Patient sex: F
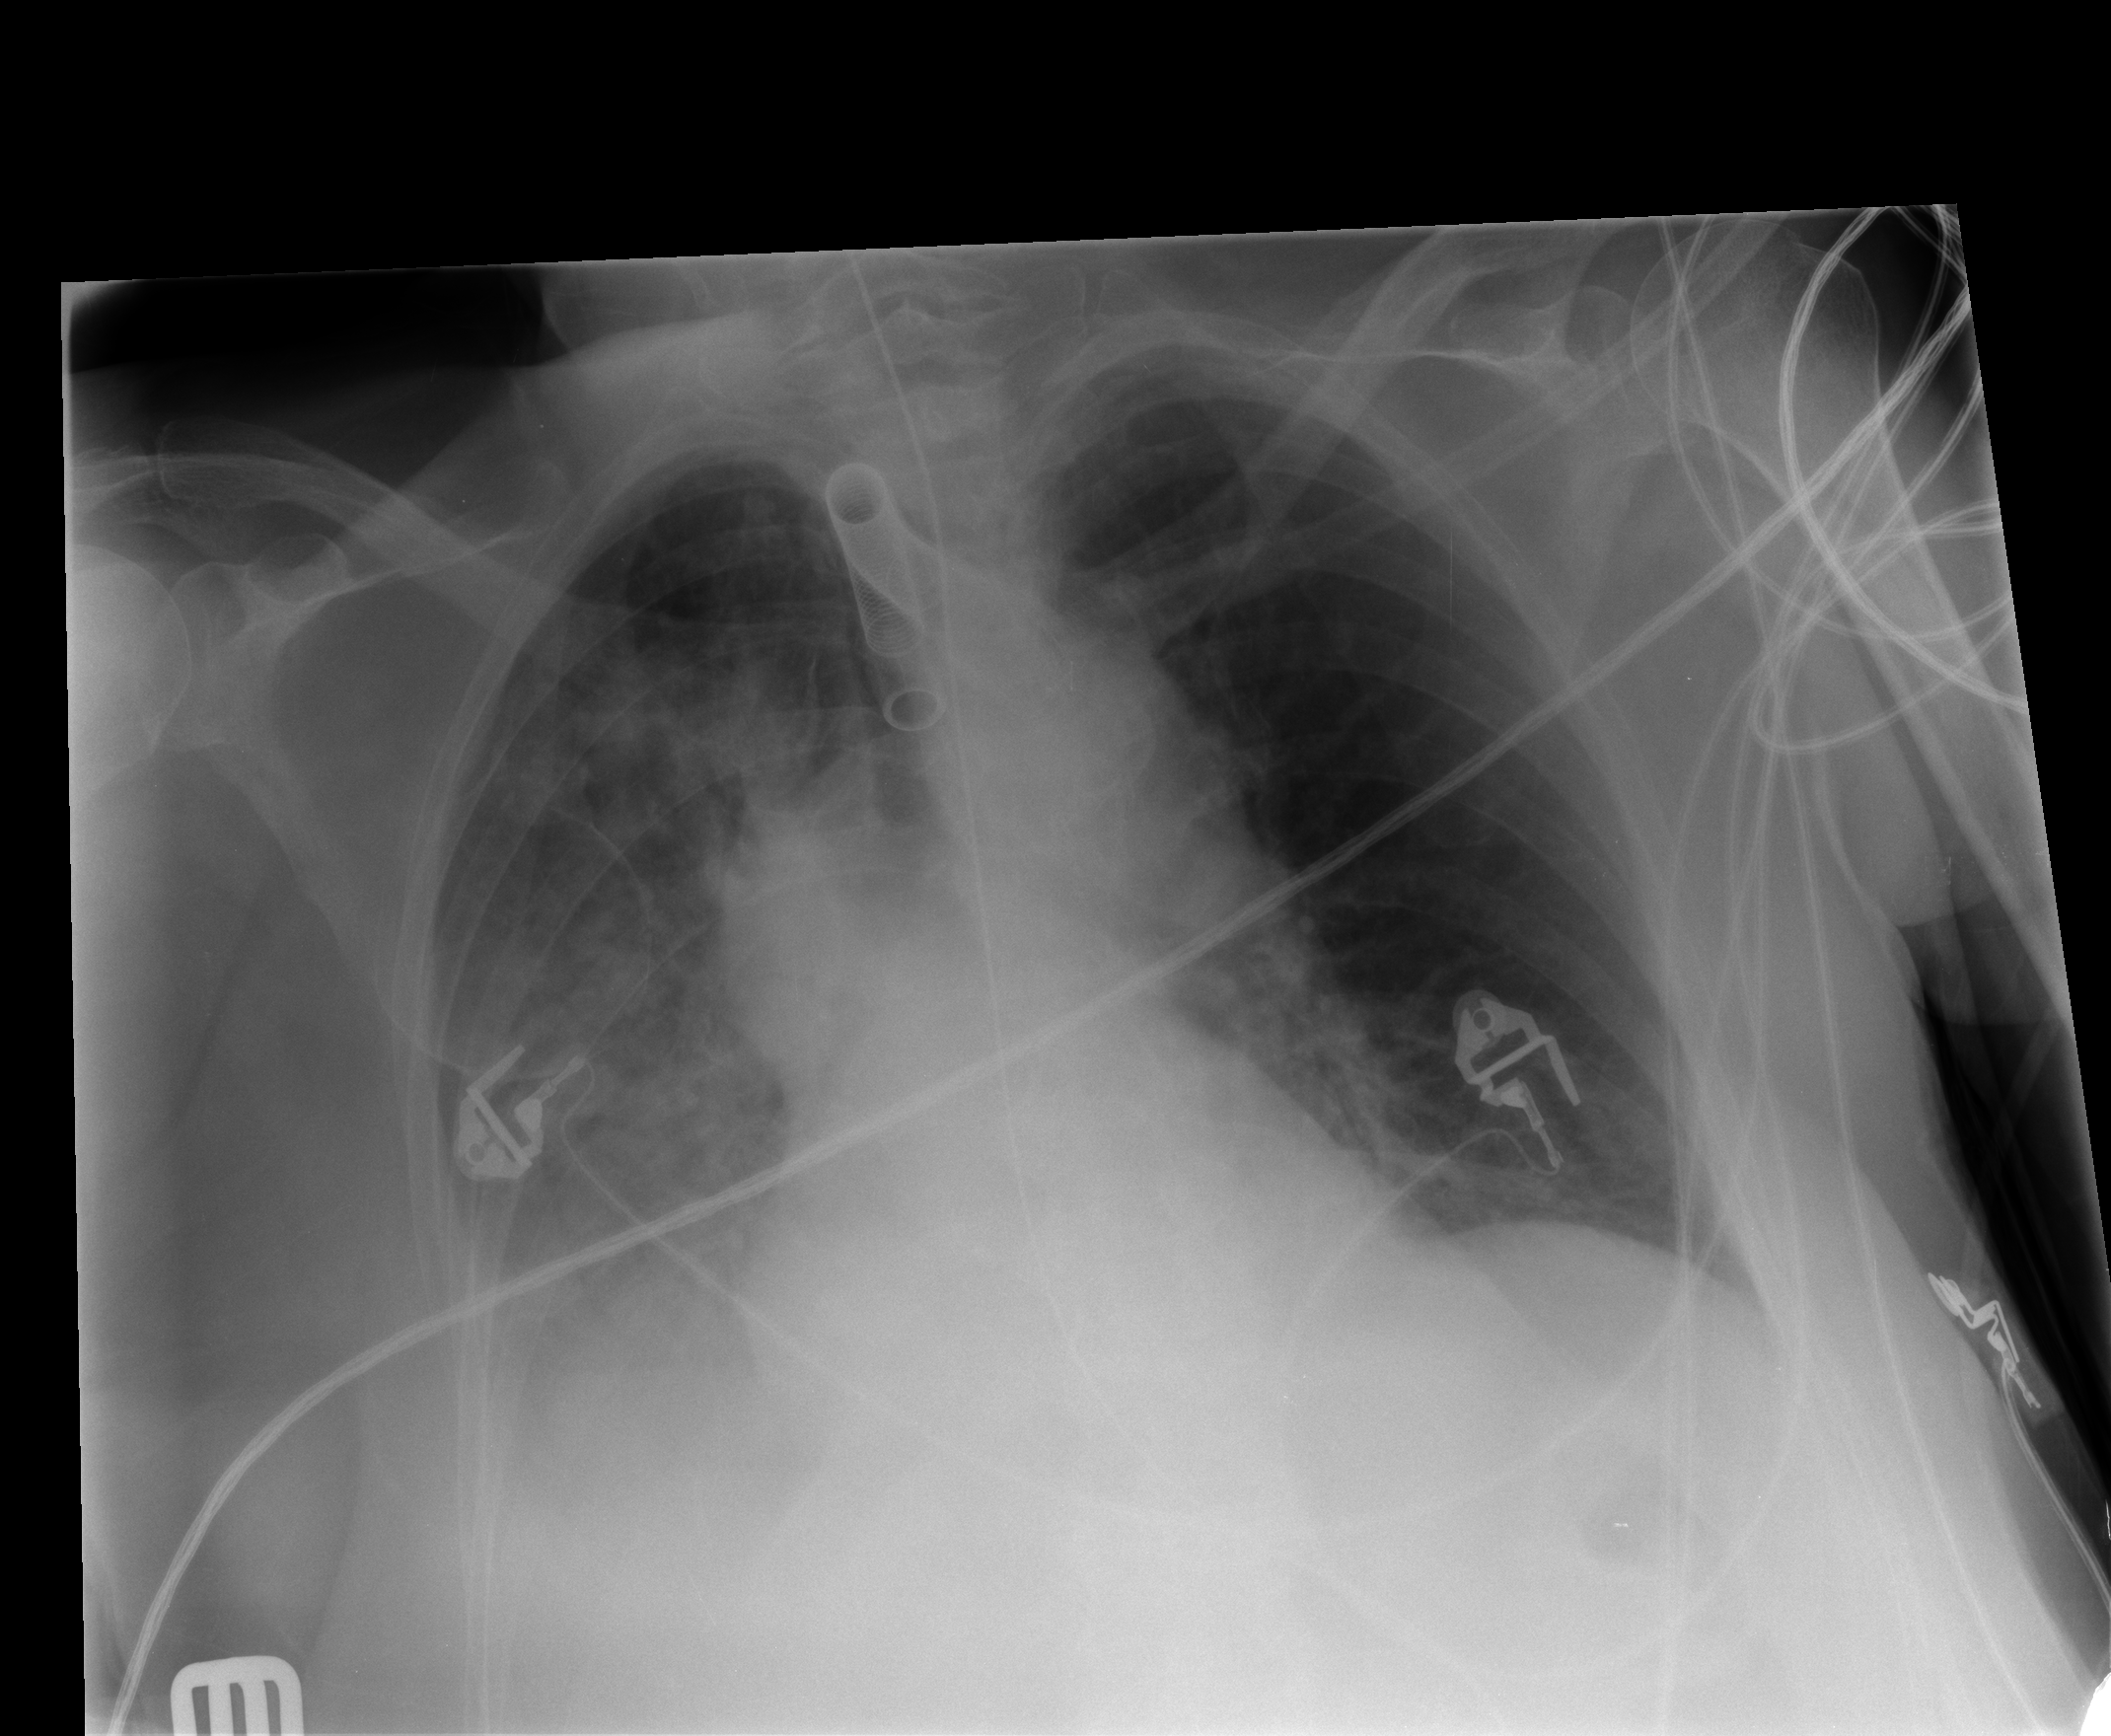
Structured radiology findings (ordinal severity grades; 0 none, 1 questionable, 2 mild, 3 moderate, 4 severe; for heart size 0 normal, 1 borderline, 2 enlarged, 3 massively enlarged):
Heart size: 0
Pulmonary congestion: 2
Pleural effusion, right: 2
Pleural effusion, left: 0
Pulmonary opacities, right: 2
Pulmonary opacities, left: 0
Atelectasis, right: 2
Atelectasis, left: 1